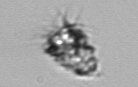
Label: Tintinnopsis